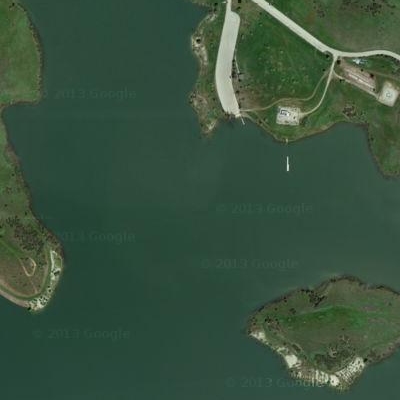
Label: RiverLake